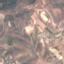
Land use / land cover: PermanentCrop